Question: When I try to compile this project I get the following error.

I would like to find out more about this error. It says to pass -v to see more information.
How can I do that?
And how can I remove this library from the linker?
Also, and this is an aside question, but does this count as a compiler error, or is it just a link error?
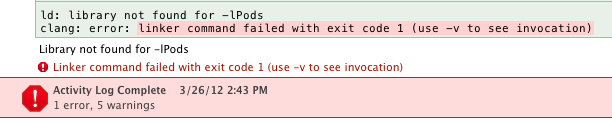
Answer: It says, that the linker failed. The previous line is the linker's error message:
ld: library not found for -lPods.
To remove the dependency on the library, go to project's "Build Settings" tab and remove -lPods from the key named "Other Linker Flags". Or, if it's not there, open the "Build Phases" tab and look for it in the list named "Link Binary With Libraries".
It's a linker, not compiler error.